Aerial crown-view tile of a tropical tree (Barro Colorado Island, Panama), acquired 20250512:
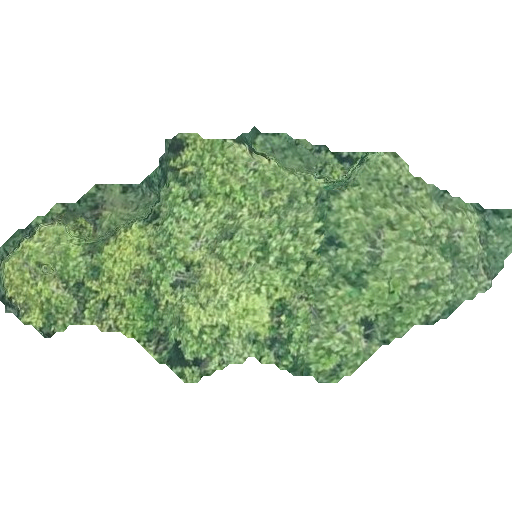
Species: Anacardium excelsum
GBIF accepted scientific name: Anacardium excelsum
Crown area: 127.965 m²